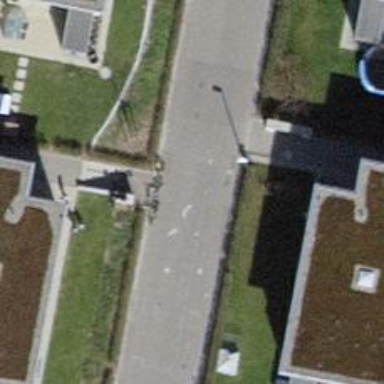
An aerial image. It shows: Asphalt road designated as living street.